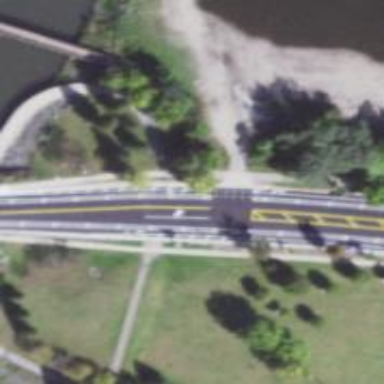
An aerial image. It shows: Asphalt cycleway.